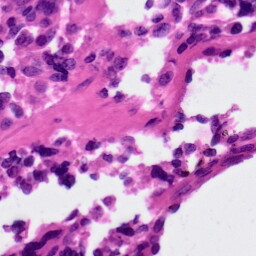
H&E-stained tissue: Ovarian